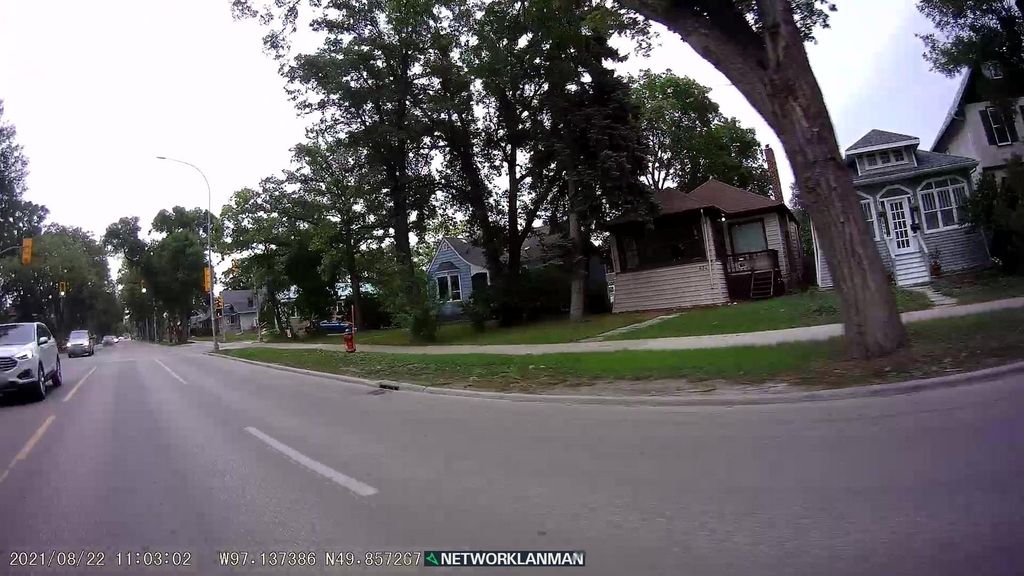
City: winnipeg